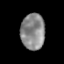
Tissue: prostate
Cell type: T cells
Senescence score: 0.3365
Nuclear area (px): 849
Mean DAPI intensity: 137.477